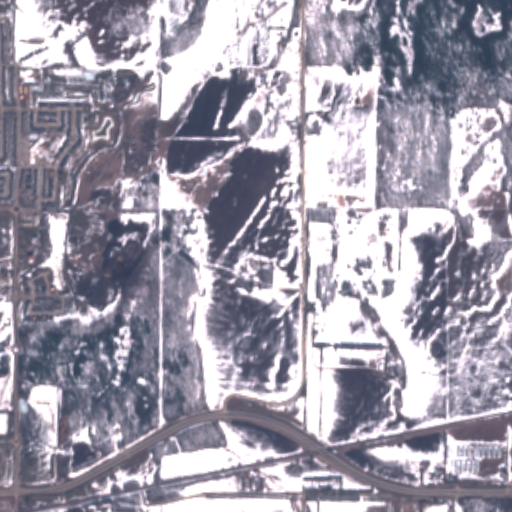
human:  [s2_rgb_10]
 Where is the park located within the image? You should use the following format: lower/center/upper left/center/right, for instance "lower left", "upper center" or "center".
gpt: The park is located in the left of the image.
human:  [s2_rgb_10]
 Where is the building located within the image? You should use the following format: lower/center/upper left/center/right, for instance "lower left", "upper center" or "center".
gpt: There is no building in the image.